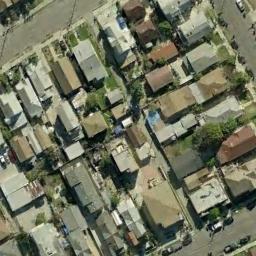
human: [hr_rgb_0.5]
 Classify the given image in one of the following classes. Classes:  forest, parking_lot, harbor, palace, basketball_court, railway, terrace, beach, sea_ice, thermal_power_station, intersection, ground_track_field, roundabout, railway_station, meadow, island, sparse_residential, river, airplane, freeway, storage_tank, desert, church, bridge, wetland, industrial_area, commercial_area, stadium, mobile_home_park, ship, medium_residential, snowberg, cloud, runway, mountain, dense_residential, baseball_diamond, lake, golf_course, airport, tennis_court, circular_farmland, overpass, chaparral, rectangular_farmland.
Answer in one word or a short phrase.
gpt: dense_residential